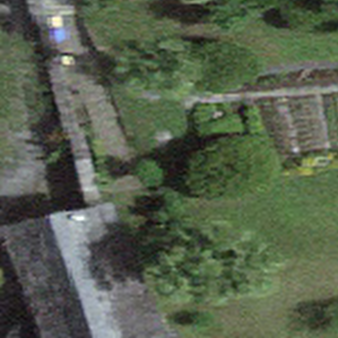
Label: other